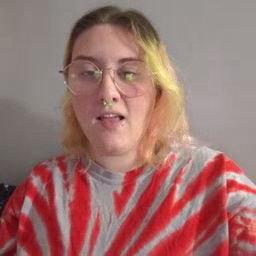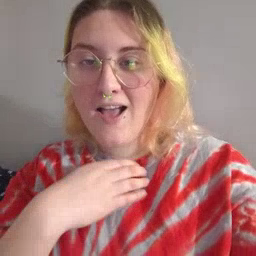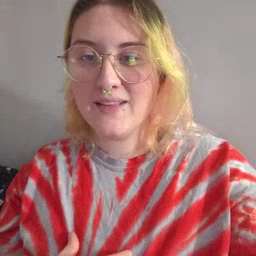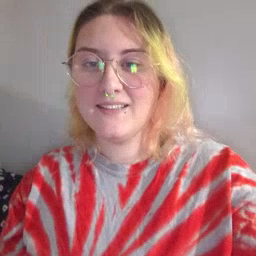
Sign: hungry